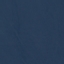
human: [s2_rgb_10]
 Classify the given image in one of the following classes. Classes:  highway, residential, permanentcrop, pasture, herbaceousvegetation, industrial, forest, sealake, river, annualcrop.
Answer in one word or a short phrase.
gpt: SeaLake